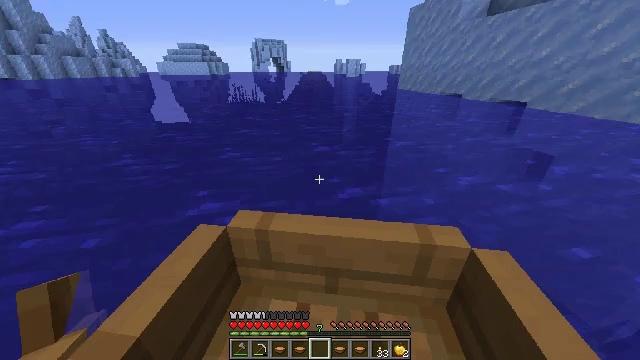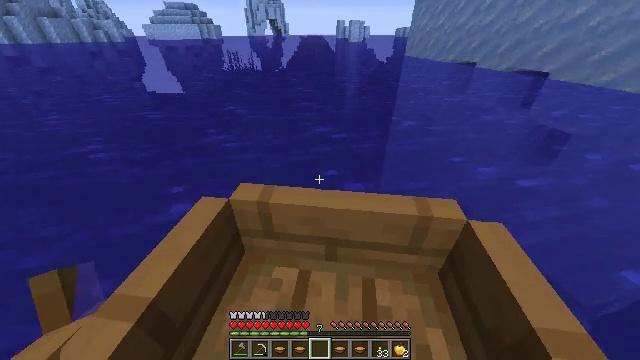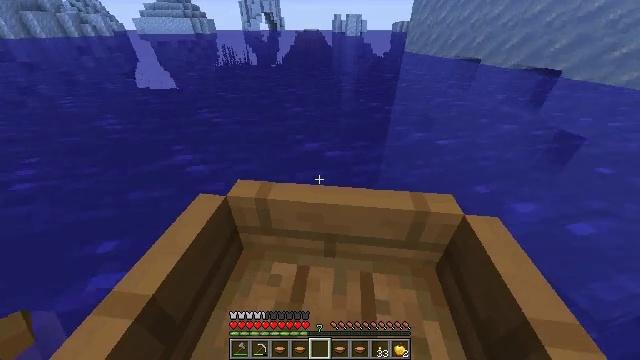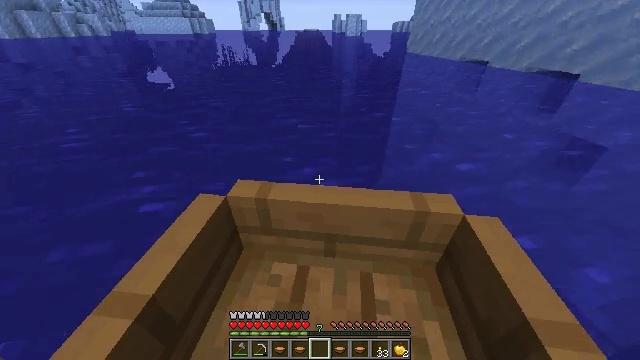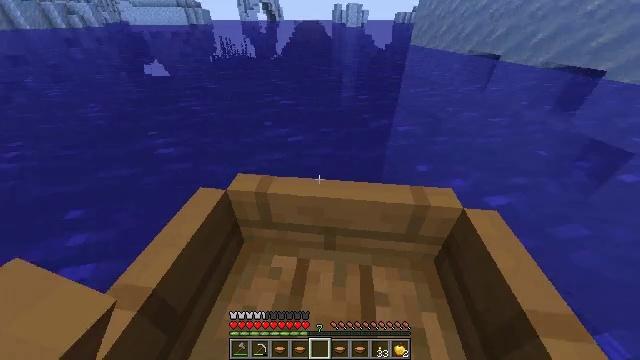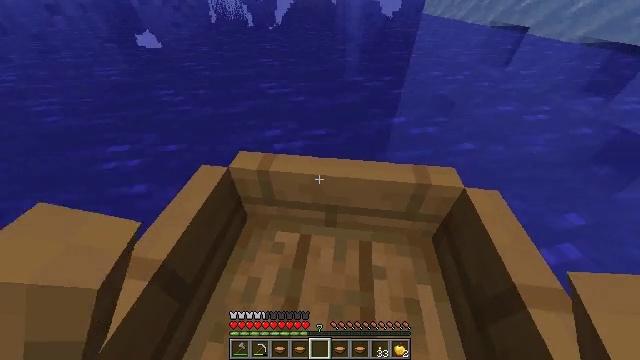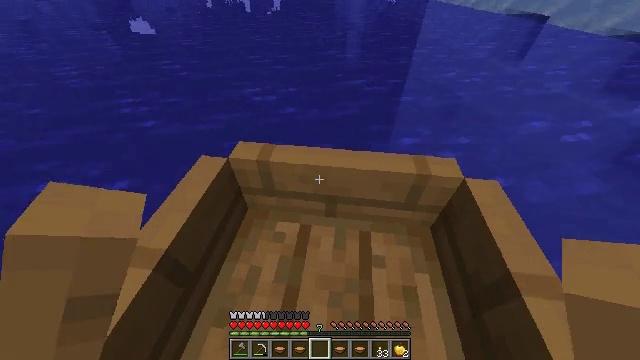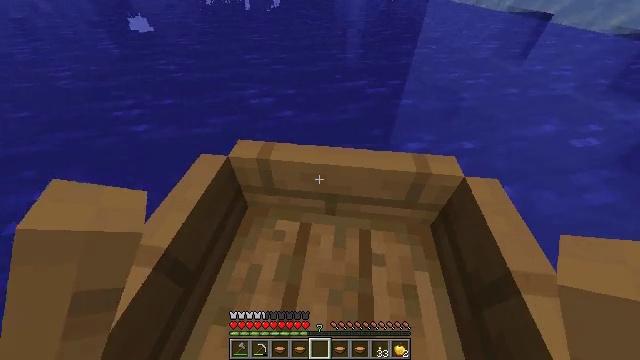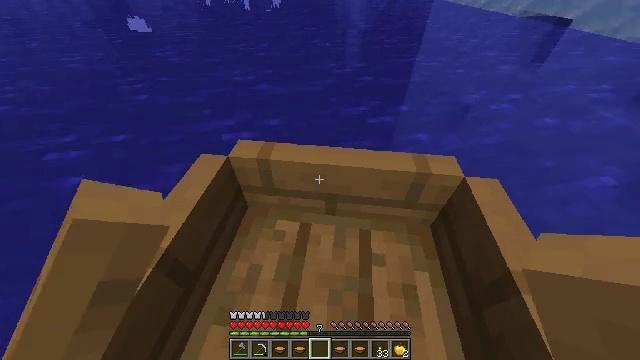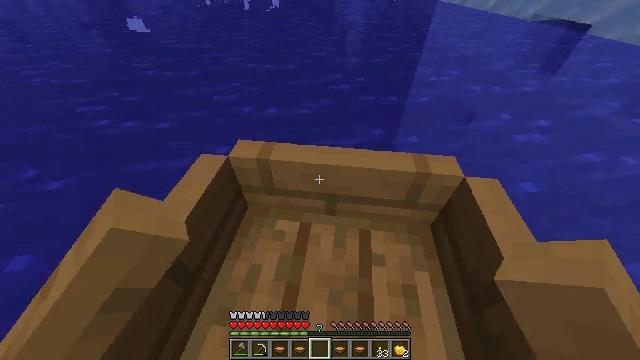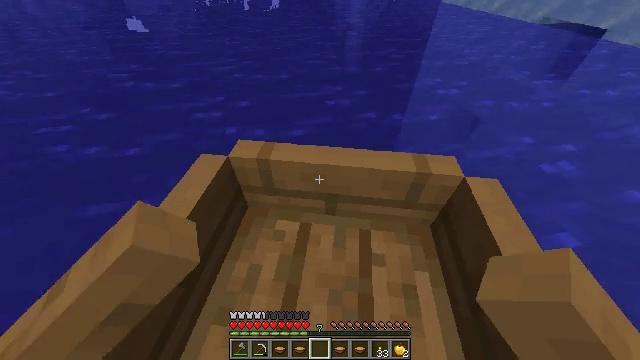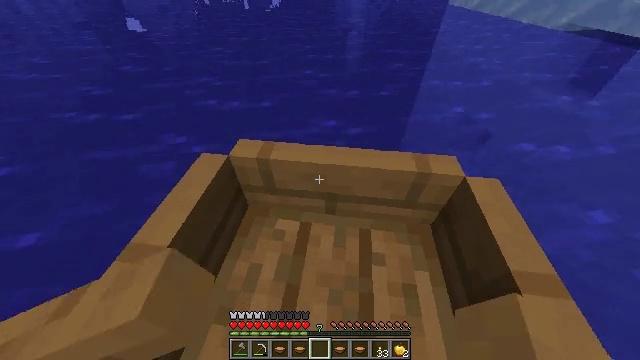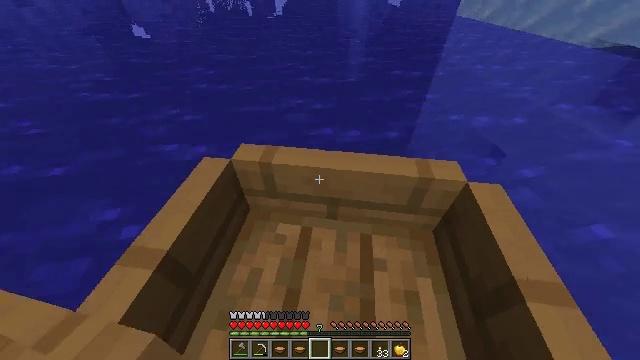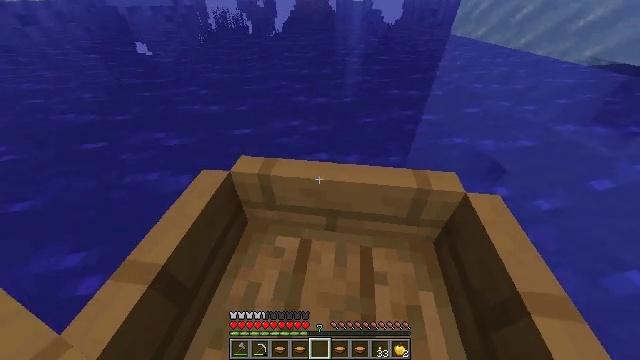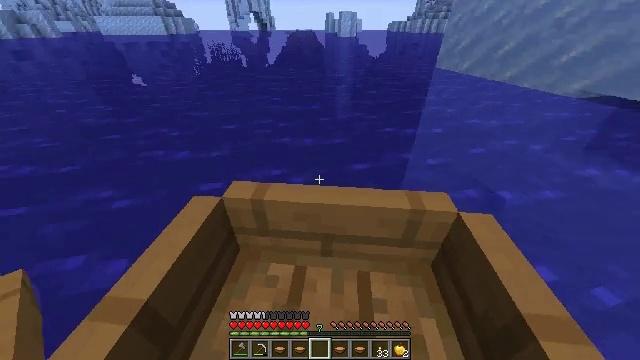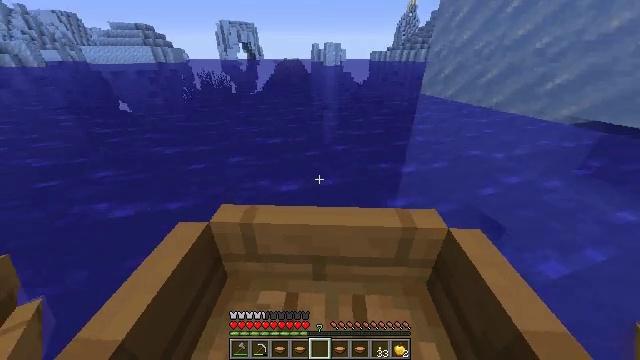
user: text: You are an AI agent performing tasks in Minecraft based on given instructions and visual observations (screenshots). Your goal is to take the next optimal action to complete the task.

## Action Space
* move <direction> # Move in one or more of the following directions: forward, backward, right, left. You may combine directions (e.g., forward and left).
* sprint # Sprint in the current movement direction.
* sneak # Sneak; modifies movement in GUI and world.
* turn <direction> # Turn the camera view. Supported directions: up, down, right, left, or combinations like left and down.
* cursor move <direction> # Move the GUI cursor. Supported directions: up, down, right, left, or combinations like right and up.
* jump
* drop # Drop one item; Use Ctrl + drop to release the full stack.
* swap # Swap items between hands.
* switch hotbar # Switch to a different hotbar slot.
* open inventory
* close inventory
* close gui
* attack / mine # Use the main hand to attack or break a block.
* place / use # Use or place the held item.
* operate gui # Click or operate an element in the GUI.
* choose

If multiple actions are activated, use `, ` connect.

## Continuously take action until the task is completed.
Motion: motion action
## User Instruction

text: Drop a mushroom stew.
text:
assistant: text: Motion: move forward, sprint, turn down
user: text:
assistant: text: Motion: move forward, sprint, turn down
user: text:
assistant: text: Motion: move forward, sprint
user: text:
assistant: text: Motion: move forward, sprint, turn down
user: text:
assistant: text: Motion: move forward, sprint, turn down
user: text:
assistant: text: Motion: move forward, sprint, turn down
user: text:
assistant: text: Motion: move forward, sprint
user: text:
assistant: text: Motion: move forward, sprint
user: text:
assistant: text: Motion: move forward, sprint
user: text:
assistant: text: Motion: move forward, sprint
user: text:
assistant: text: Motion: move forward, sprint
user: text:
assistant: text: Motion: move forward, sprint, turn up
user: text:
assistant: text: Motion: move forward, sprint, turn up
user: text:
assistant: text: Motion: move forward, sprint, turn right and up
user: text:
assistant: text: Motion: move forward, sprint, turn right and up
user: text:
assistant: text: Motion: move forward, sprint, turn right and up
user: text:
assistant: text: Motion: move forward, sprint, turn right and up
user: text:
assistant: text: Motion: move forward, sprint, turn up
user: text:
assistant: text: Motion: move forward, sprint, turn up
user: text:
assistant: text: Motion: move forward, sprint
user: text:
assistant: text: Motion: move forward, sprint
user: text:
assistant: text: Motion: move forward, sprint
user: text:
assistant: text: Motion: move forward, sprint
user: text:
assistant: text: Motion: move forward, sprint
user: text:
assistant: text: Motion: move forward, sprint
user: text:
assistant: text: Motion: move forward and move right, sprint
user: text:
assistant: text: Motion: move forward and move right, sprint
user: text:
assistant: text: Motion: move forward and move right, sprint
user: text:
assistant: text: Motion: move forward and move right, sprint
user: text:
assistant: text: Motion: move forward, sprint